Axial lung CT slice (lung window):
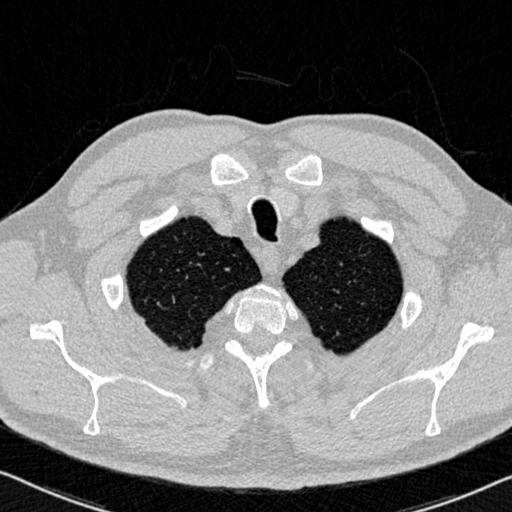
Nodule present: no